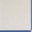
Piece: xx